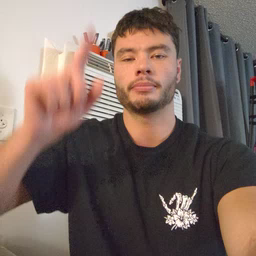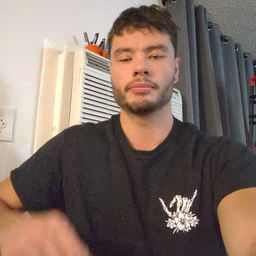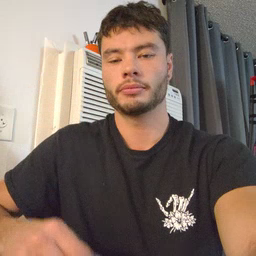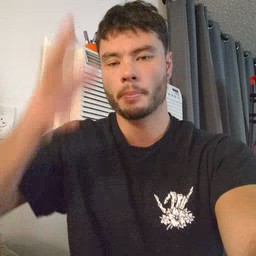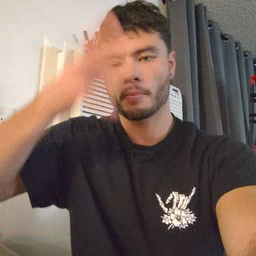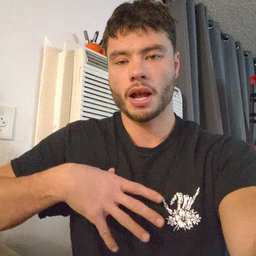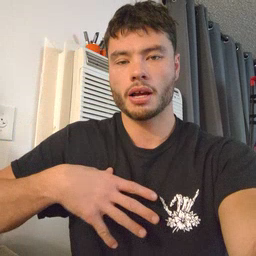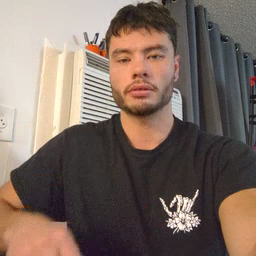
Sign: man